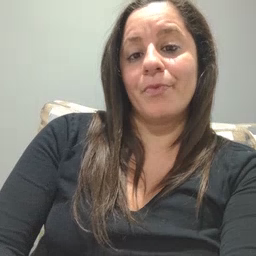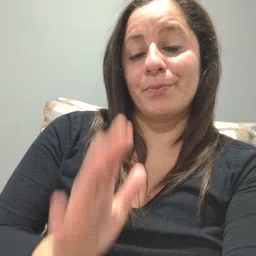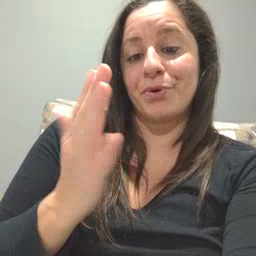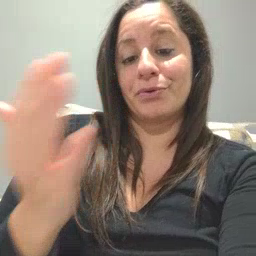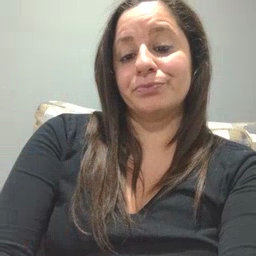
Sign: book